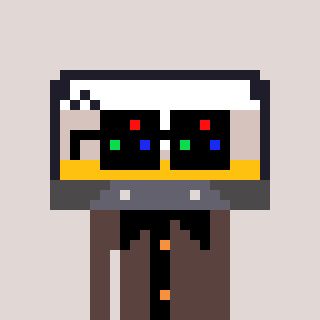
a pixel art character with square black sunglasses, a cassette tape-shaped head and a darkbrown-colored body on a warm background